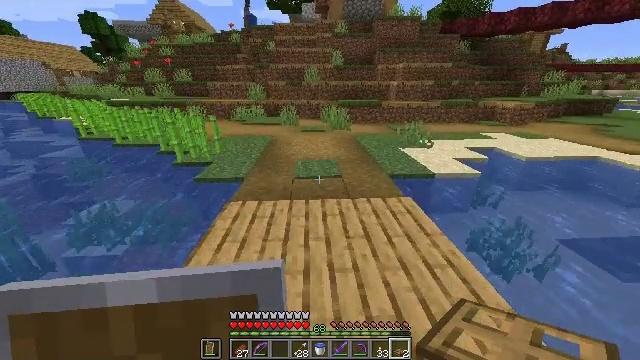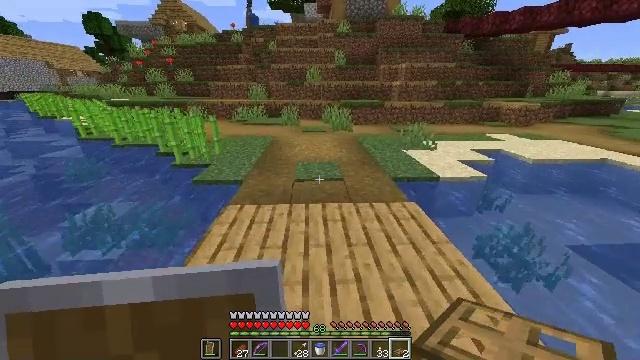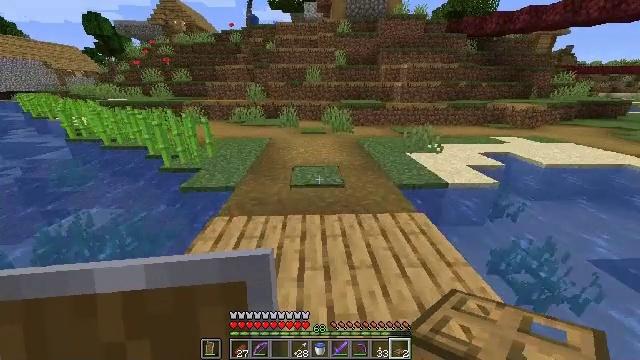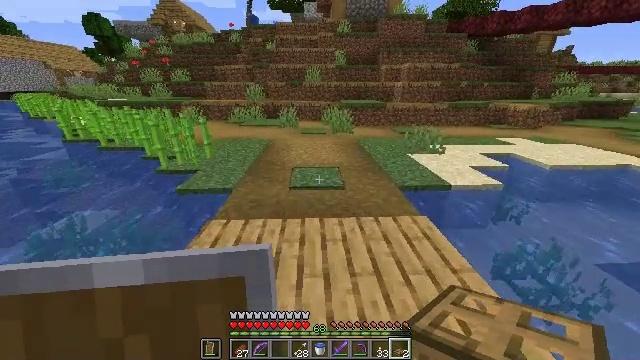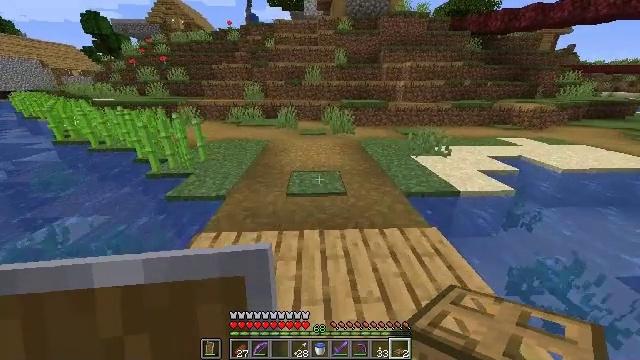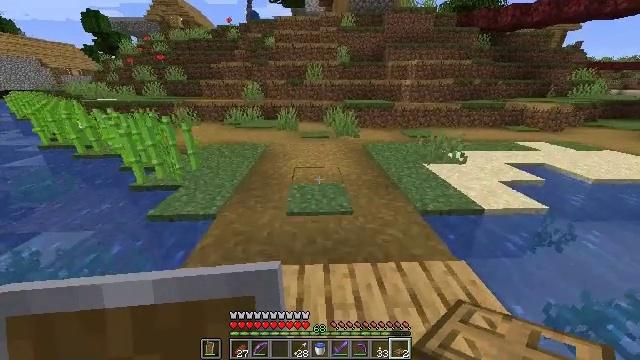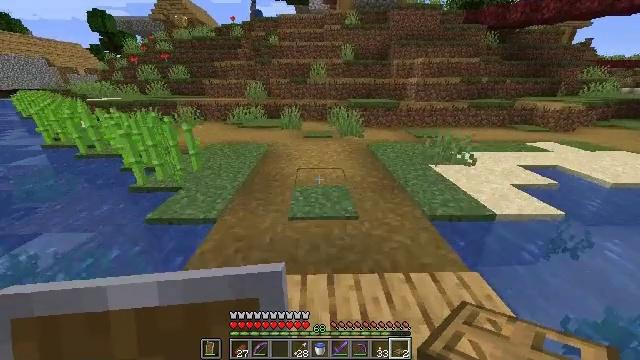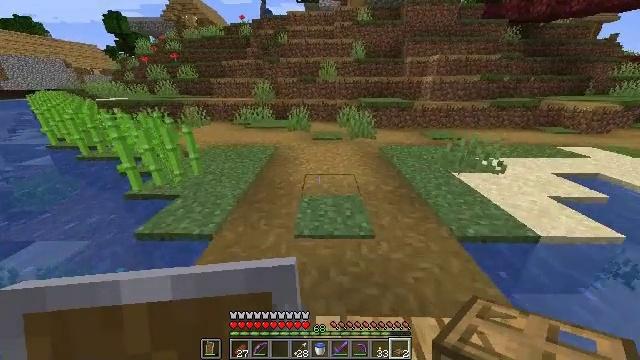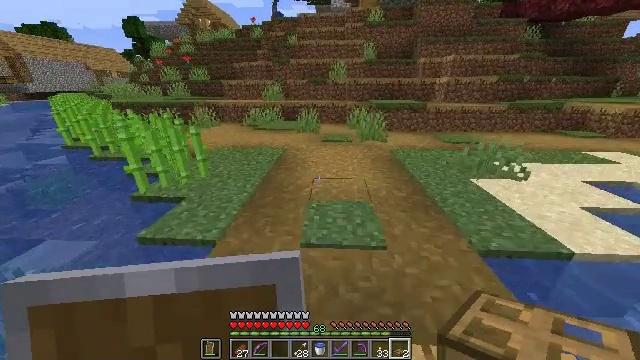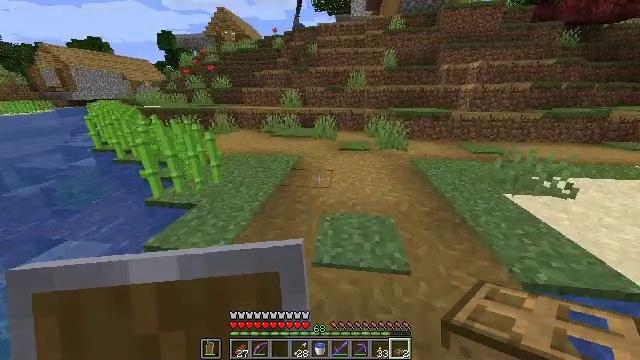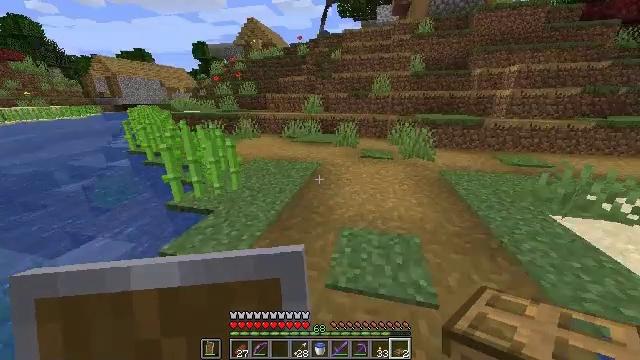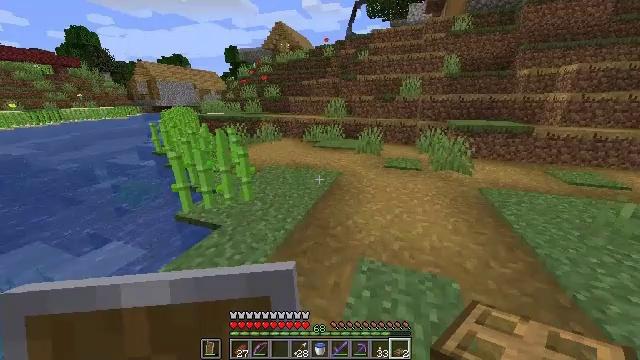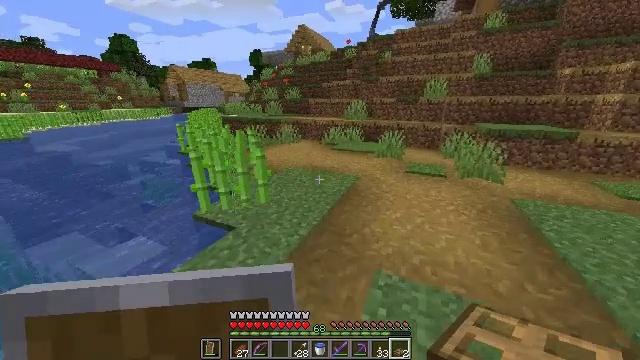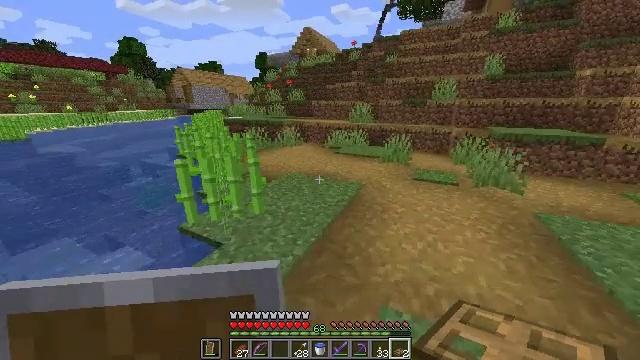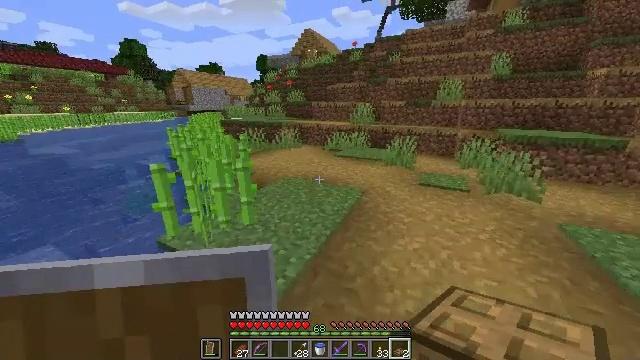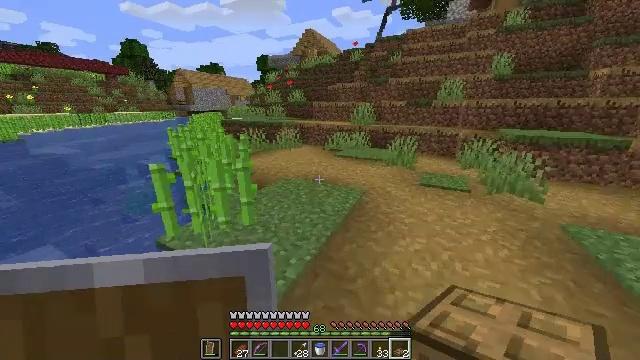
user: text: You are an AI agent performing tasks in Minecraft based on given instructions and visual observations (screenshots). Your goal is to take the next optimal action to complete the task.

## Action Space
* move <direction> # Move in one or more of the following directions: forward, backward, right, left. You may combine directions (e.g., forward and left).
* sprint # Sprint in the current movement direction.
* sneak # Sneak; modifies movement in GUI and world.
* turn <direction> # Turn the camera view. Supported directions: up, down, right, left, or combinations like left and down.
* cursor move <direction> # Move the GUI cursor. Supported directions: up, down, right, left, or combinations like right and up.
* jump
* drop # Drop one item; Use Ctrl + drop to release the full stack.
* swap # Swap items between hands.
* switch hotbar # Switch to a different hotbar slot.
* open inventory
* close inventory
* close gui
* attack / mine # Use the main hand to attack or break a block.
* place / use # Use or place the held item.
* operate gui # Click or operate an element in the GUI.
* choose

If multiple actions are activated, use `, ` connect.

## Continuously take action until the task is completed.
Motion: motion action
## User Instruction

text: Hunt a cow.
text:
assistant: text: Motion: move forward
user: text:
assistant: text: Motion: move forward
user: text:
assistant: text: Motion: move forward
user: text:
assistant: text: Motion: move forward
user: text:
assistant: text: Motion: move forward
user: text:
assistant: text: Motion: move forward
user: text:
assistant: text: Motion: move forward, turn left
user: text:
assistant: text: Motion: move forward, turn left
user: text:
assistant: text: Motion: move forward, turn left and up
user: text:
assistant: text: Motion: move forward, turn left and up
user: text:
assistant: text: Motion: move forward, turn left
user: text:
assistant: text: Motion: move forward, turn left
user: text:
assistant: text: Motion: move forward, turn left
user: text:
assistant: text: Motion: move forward
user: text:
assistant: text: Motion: move forward
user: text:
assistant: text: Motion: move forward
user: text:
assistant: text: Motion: move forward
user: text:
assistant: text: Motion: move forward
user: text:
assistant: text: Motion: move forward
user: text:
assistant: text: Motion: move forward
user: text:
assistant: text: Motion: move forward, turn left
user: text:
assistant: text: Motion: move forward, turn left
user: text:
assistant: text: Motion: move forward, turn left
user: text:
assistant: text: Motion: move forward, turn left
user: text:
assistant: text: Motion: move forward
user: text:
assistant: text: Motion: move forward
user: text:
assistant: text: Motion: move forward
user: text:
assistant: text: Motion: move forward
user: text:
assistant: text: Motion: move forward
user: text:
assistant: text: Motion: move forward